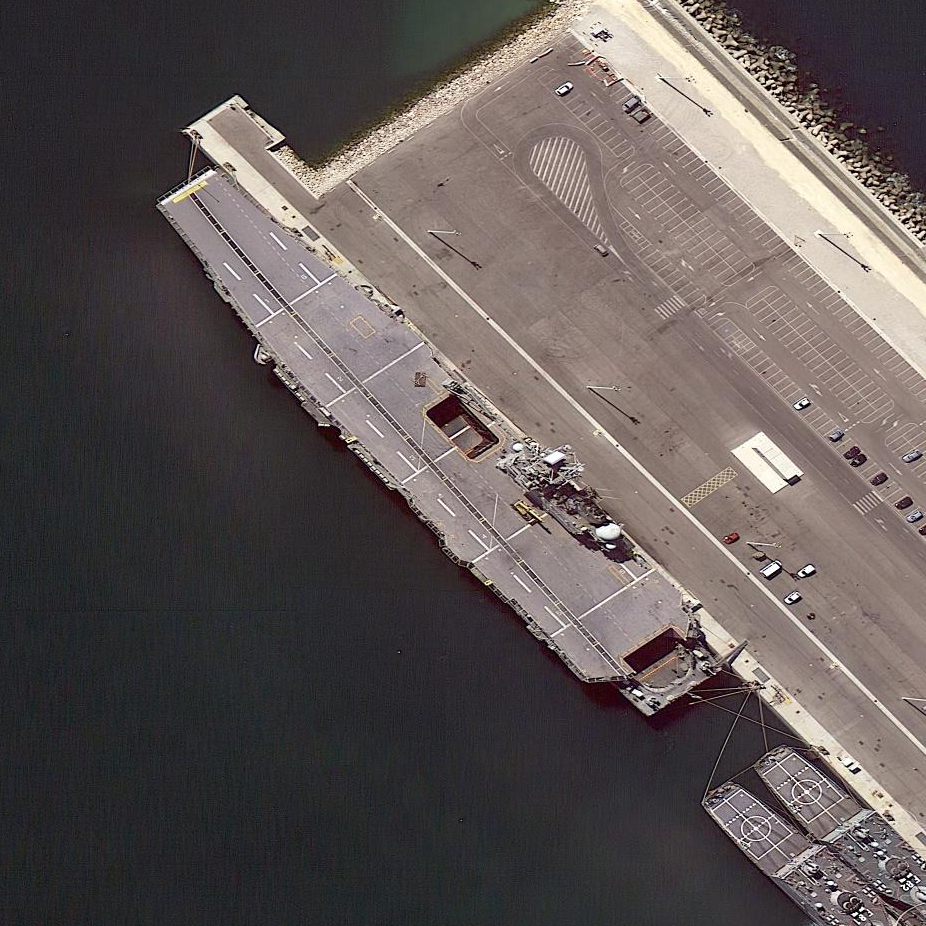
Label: aircraft_carrier